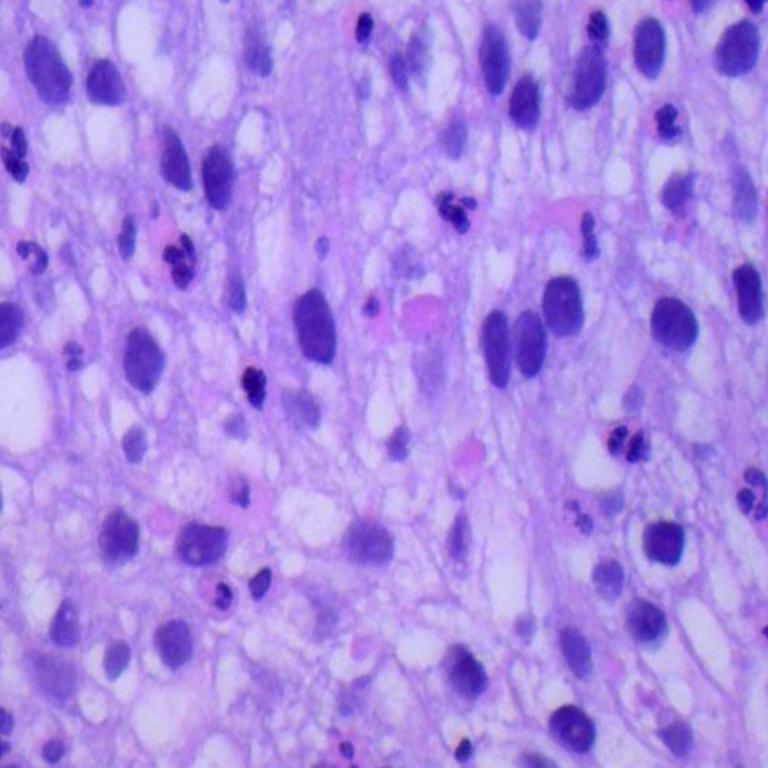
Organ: lung
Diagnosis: squamous carcinomas